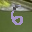
Label: 6